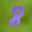
Label: 8